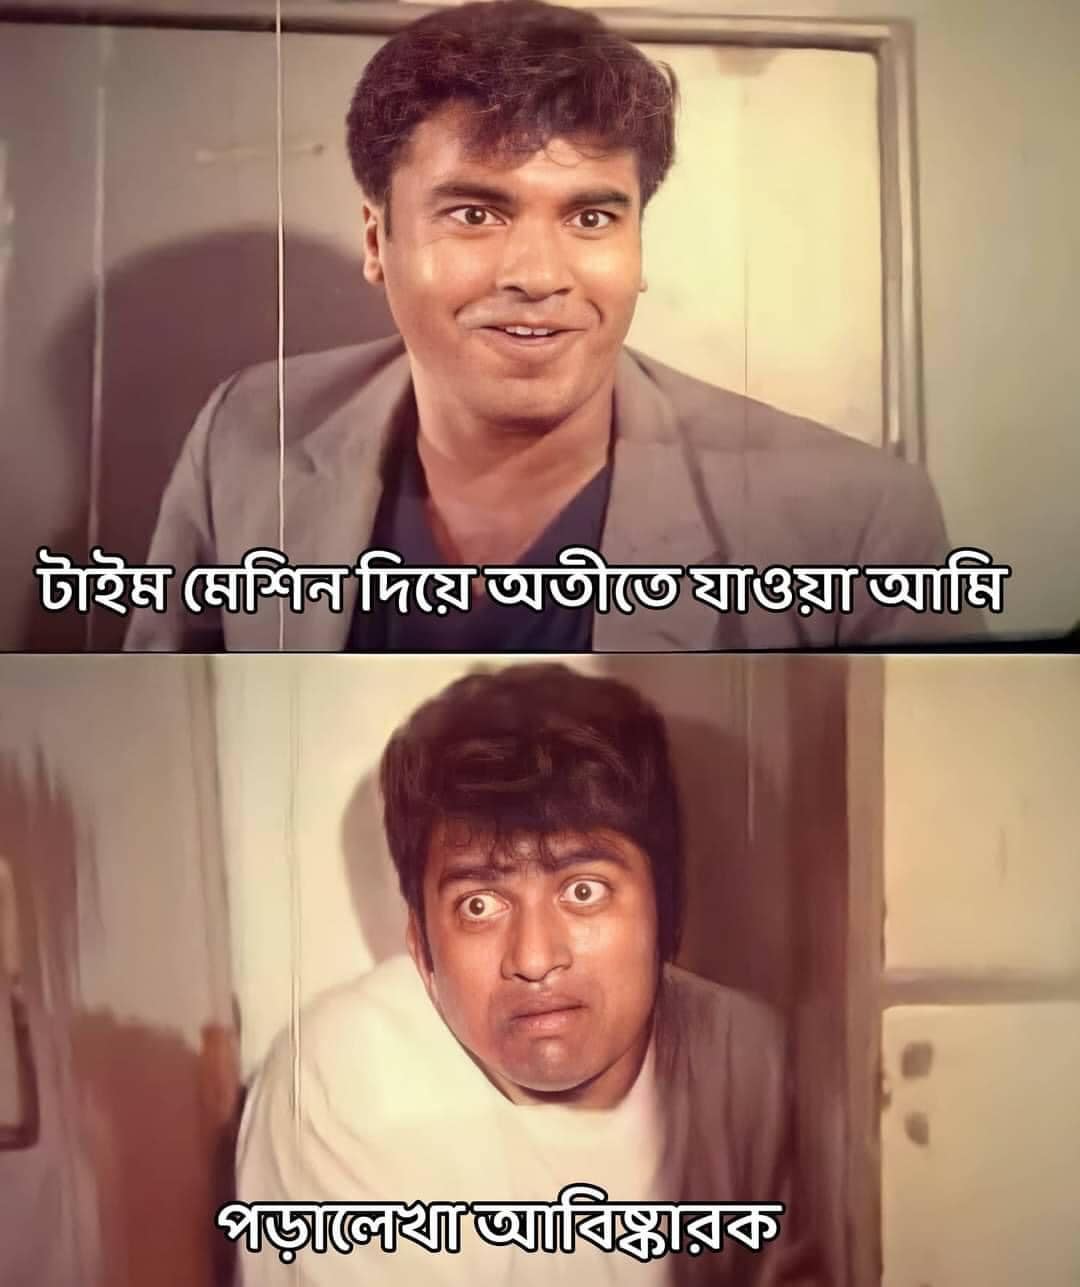
Caption: টাইম মেশিন দিয়ে অতীতে যাওয়া আমি   পড়ালেখা আবিষ্কারক
Label: non-hate